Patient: sex M, age 62
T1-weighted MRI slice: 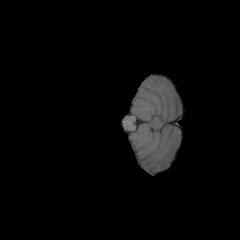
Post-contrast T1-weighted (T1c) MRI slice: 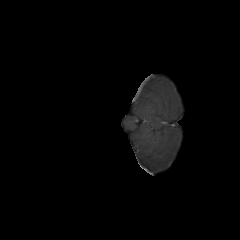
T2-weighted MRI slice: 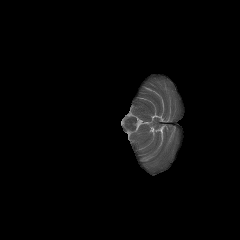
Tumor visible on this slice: no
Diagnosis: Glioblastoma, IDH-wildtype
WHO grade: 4